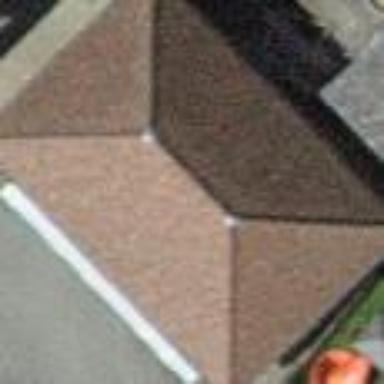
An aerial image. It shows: Garage building.